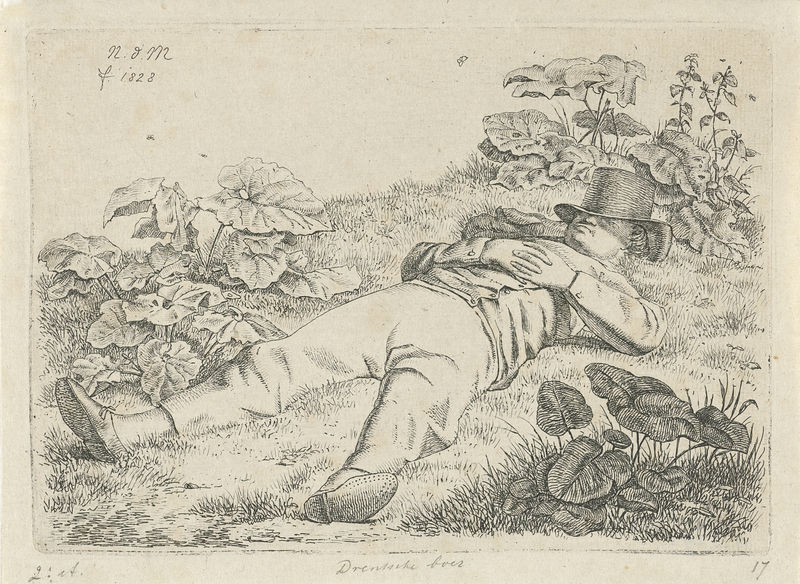
Titel: Liggend man in het gras
Künstler: Anthonie Willem Hendrik Nolthenius de Man
Standort: Amsterdam
Institution: Rijksmuseum
Schlagwörter: blätter, mann, schlaf, blumen, hut, schwarz, weiss, zeichnung, gras, wiese, zylinder, anzug, hemd, hose, arme, hände, signatur, natur, pflanze, pflanzen, arbeit, beine, ruhe, schlafen, schuhe, studie, grafik, wise, arbeiter, romantik, frack, traum, schwarzweiss, radierung, stich, jüngling, verkürzung, kupferstich, träumen, schlafender, huflattich, 19. jahrhundert, taugenichts, 1828, n.o.m., nom, n.o.m